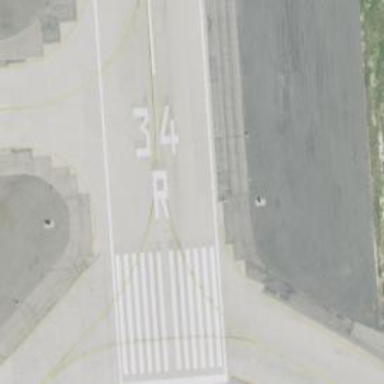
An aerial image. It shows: Runway surface made of asphalt at airport.